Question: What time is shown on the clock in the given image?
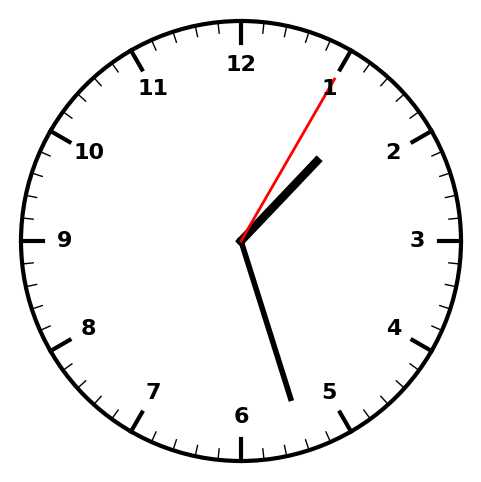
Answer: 01:27:05